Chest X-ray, AP view. Patient: 50 years old, sex M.
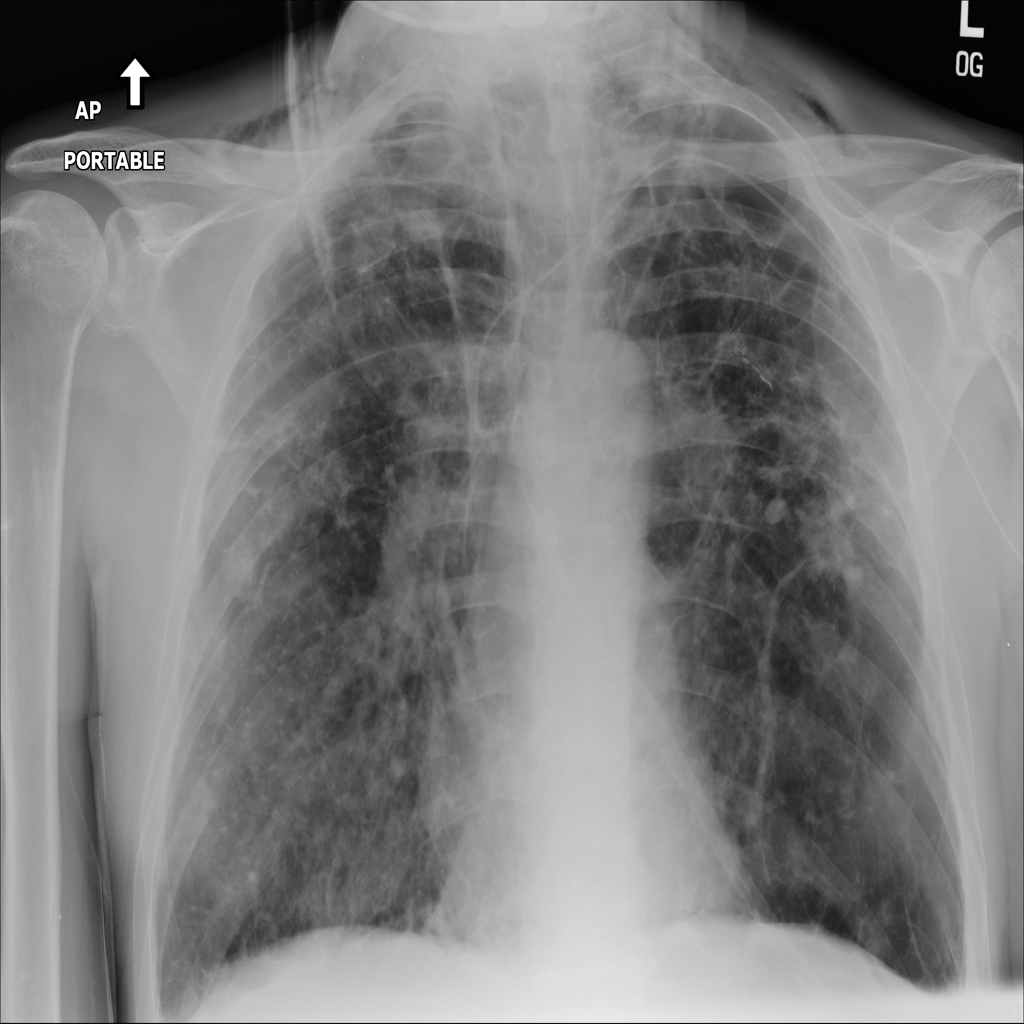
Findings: No Finding